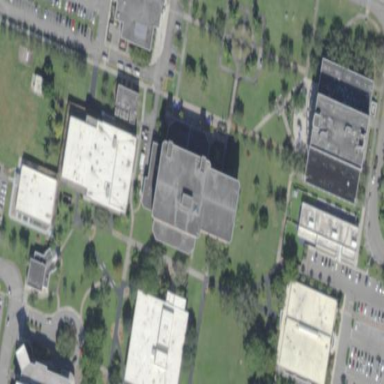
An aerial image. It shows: View of university building.